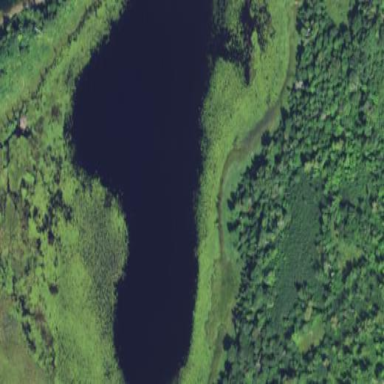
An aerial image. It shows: Serene lake surrounded by nature.